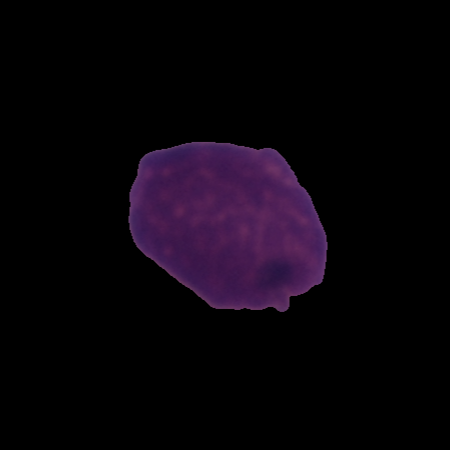
Label: healthy